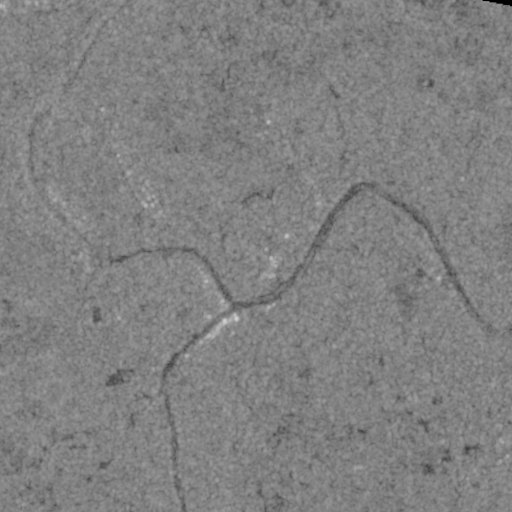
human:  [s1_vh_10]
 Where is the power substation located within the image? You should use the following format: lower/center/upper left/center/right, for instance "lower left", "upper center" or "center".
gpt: The power substation is located in the lower right of the image.
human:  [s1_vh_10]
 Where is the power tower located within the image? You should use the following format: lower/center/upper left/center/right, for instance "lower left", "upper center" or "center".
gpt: The power tower is located in the lower right of the image.
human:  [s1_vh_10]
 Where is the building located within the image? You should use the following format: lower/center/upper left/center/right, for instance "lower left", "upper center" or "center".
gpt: There is no building in the image.

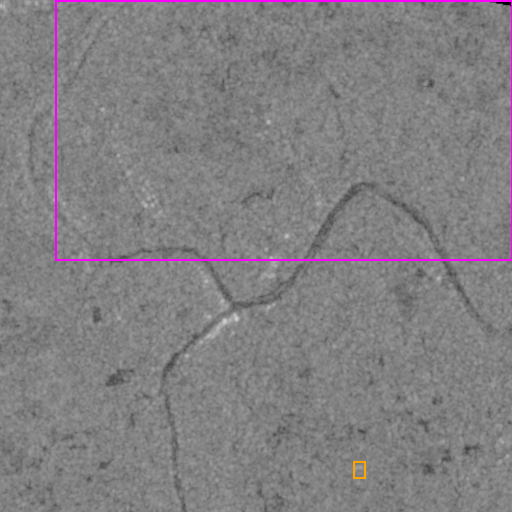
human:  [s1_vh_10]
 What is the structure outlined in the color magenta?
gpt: The structure outlined in magenta is a crop field.
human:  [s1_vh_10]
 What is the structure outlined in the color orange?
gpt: The structure outlined in orange is a power substation.
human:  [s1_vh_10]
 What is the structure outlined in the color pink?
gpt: There is no pink outline.